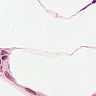
Metastatic tissue present: no